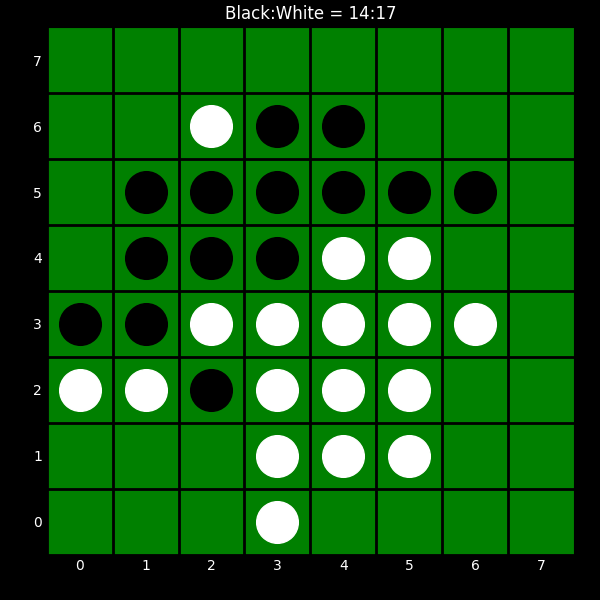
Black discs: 14
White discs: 17